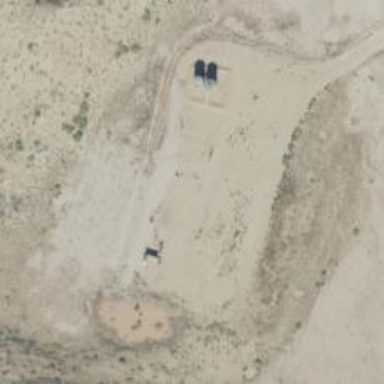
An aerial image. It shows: Petroleum well.